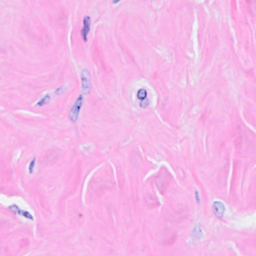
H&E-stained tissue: Breast